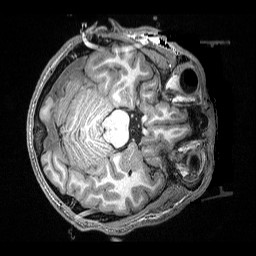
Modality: T1w
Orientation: axial
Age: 24
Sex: male
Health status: ill
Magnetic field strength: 3 T
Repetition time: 2.53 s
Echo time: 0.00331 s